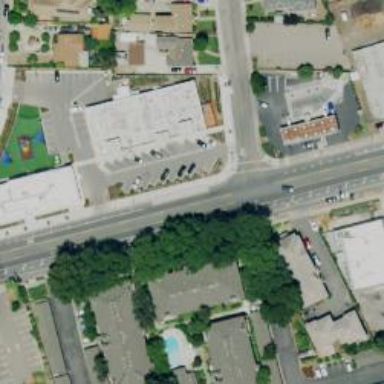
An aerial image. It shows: Residential road with separate sidewalk.